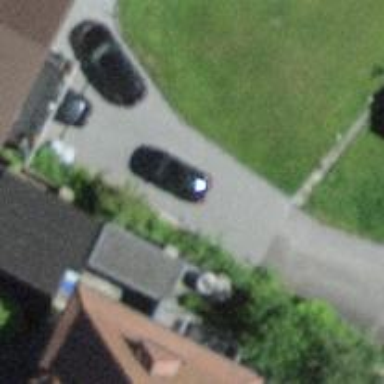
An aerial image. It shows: Garage.